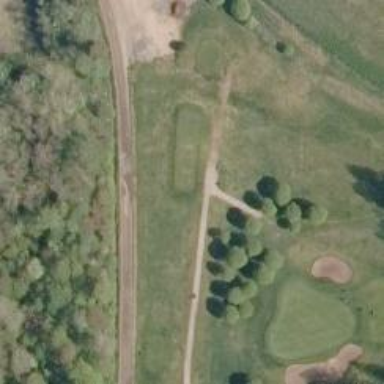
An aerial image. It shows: Service road used as golf cart path.